Interaction volume radius: 5 \u00c5
Interaction volume height: 10 \u00c5
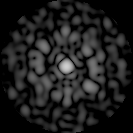
Disorder parameter: 0.8218